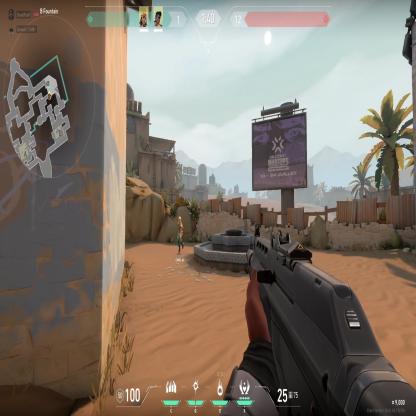
Label: teammate